Question: does anyone know why this is happening in access 2010 and not in 2007?

the parameters button is disabled and im not able to get into it at all. does anyone know how to get into the parameters?
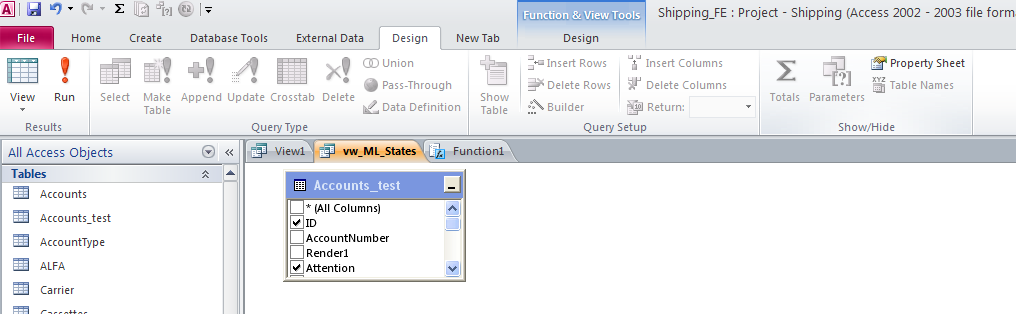
Answer: Well since you're using an Access Data Project (Shippin_FE: - Shipping (Access 2002-2003 file form...) this means you're trying to add parameters to a SQL Server View.
That wouldn't work ever. You're confusing the SQL Server View editor and the Access Query editor. You can verify that its a View by selecting View -> SQL View. You'll see 'ALTER VIEW' at the top
If you need to create something that accepts parameters you need to create a stored procedure instead.